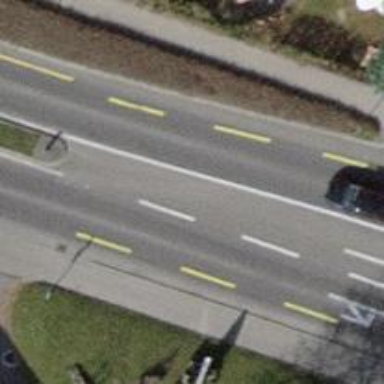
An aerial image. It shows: Primary highway with asphalt surface. There are sidewalks on both sides and separate soft lane for cycling.